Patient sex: M
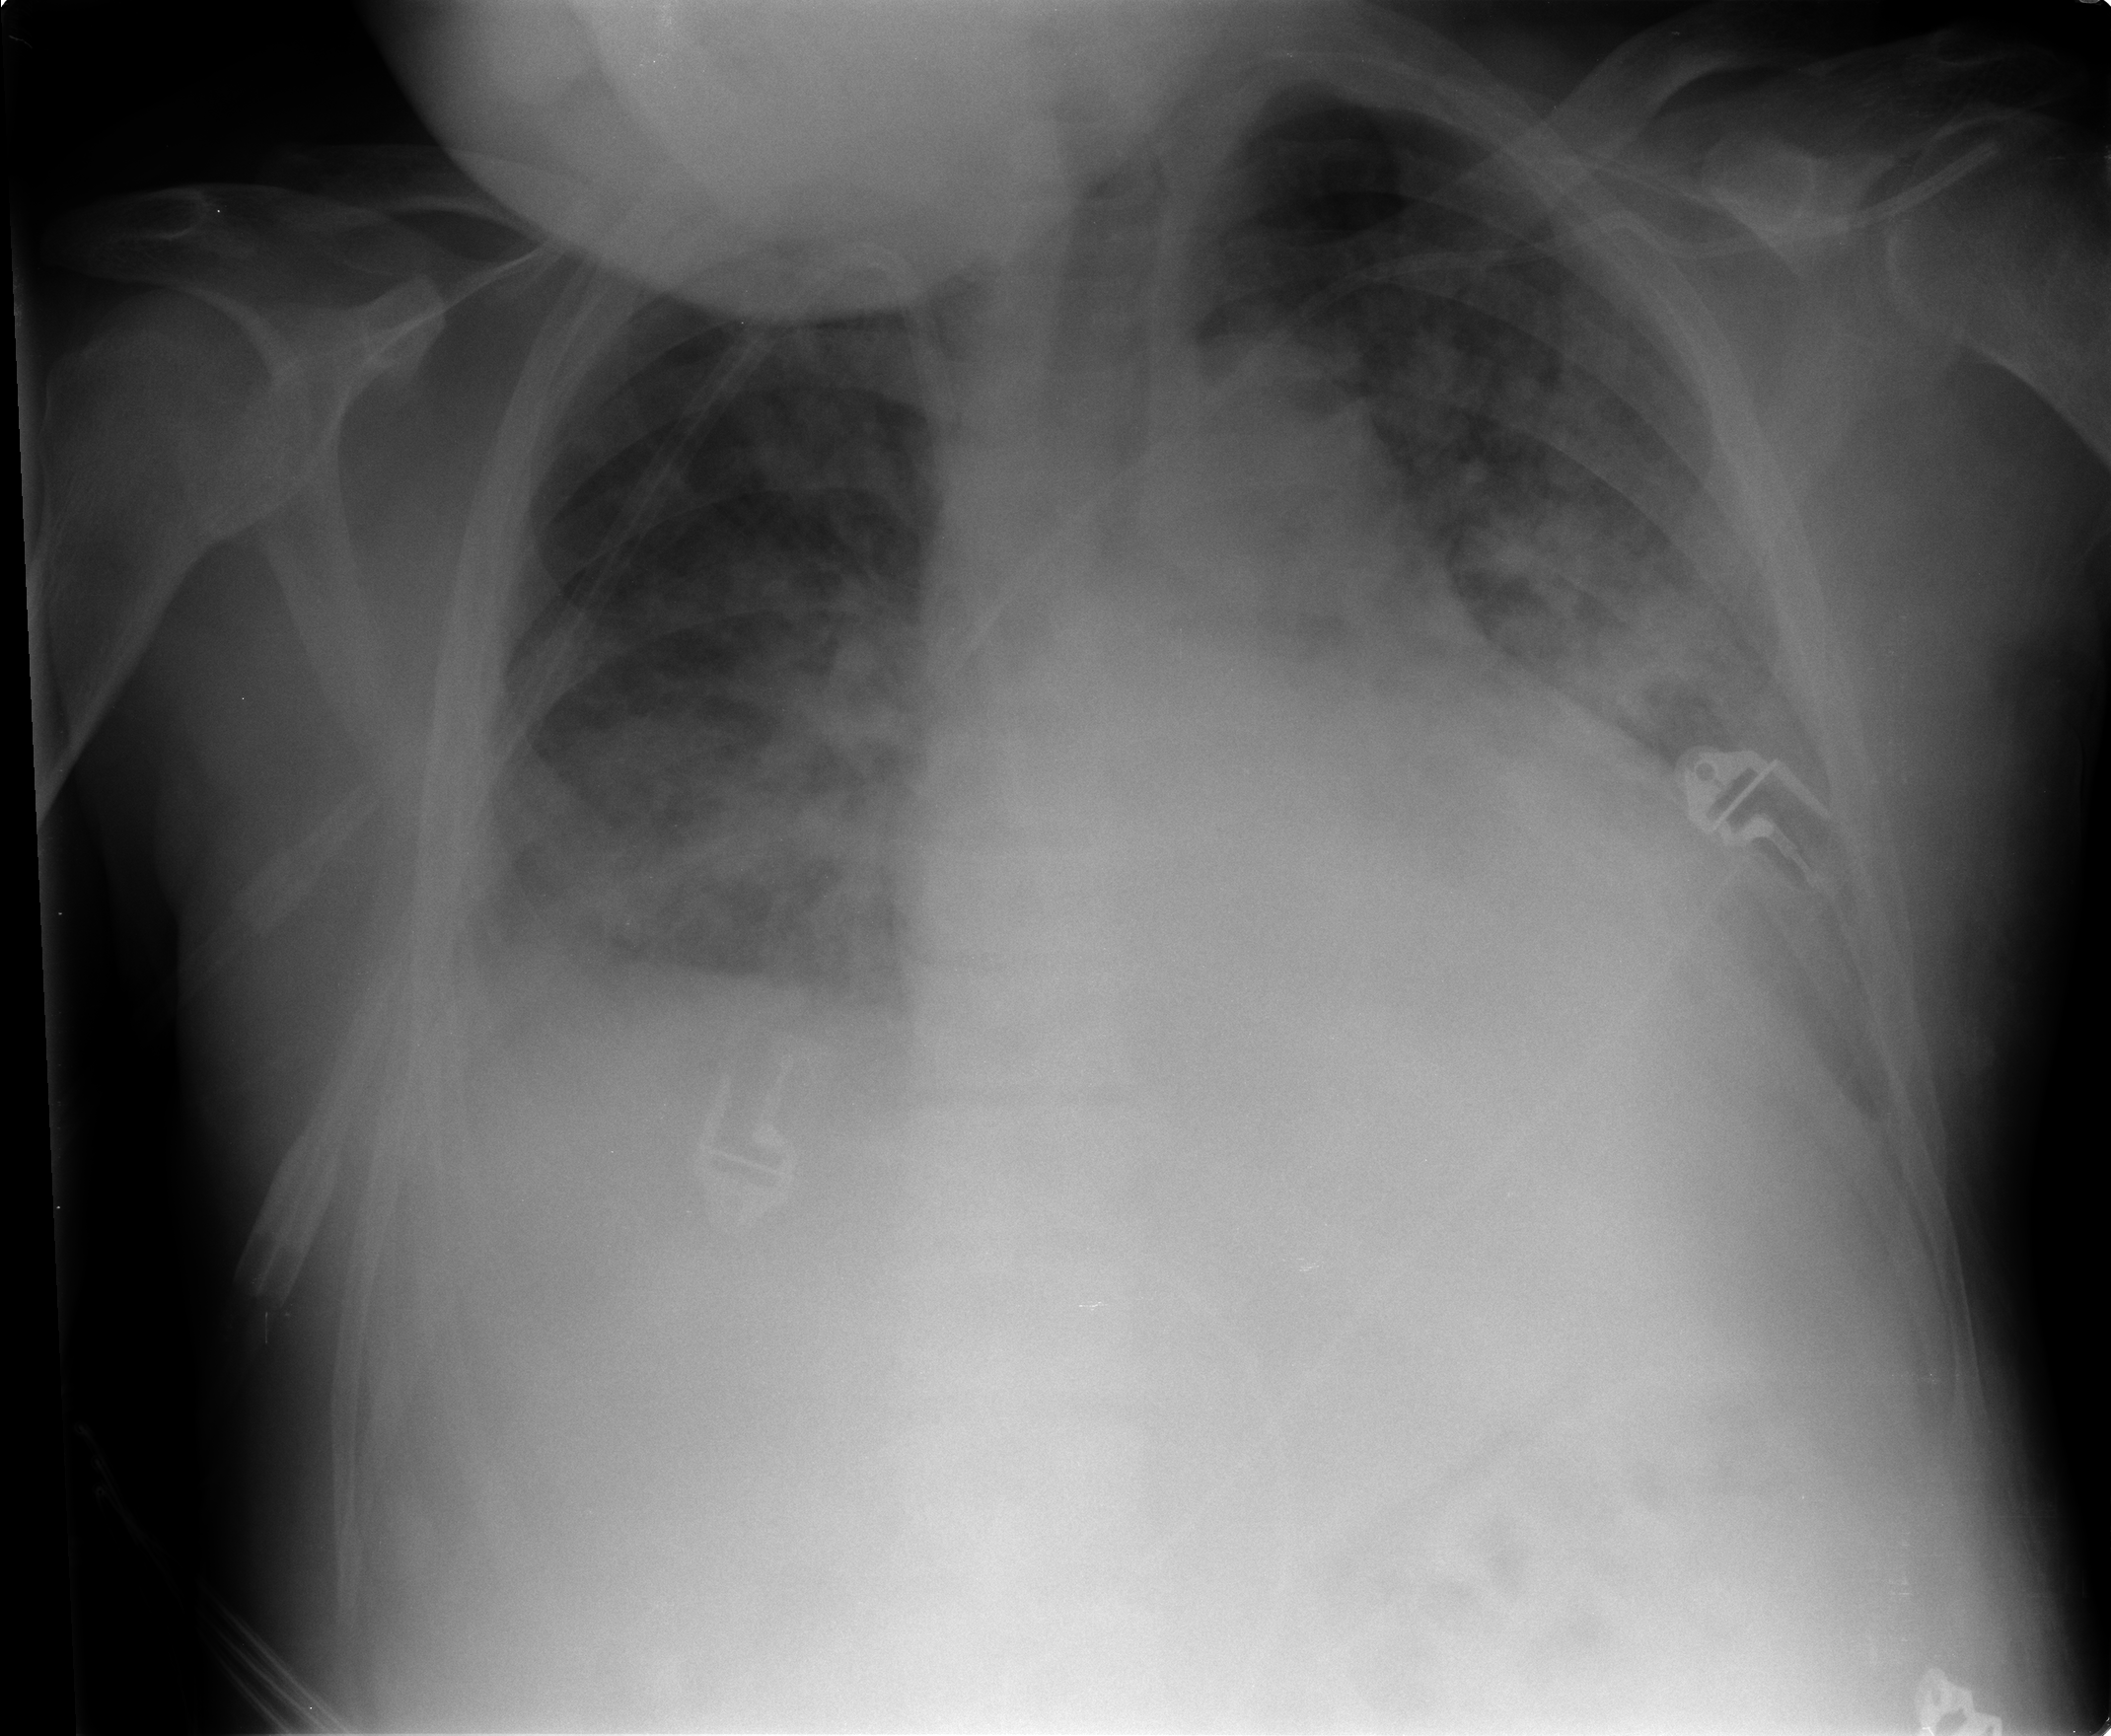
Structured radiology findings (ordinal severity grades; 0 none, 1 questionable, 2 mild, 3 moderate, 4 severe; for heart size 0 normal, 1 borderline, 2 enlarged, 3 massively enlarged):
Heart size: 2
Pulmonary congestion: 2
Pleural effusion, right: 2
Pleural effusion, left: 2
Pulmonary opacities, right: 3
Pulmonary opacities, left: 3
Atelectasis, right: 3
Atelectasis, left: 3